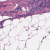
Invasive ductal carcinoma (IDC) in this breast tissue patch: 1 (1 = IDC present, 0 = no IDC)